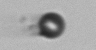
Label: bead